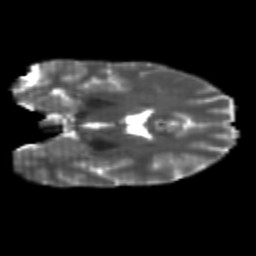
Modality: T2w
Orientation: coronal
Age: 22
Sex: female
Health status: healthy
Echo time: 0.074 s